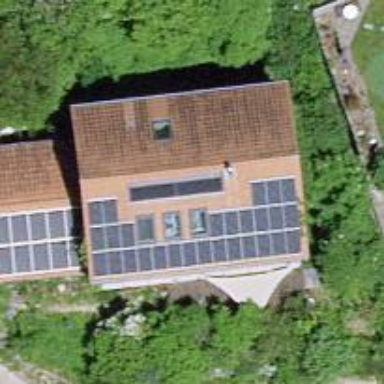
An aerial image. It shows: Solar power generator using photovoltaic method with solar photovoltaic panel types.